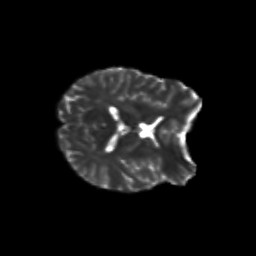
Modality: T2w
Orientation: axial
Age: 28
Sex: female
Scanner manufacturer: siemens
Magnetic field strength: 3 T
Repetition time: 3.5 s
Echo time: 0.125 s